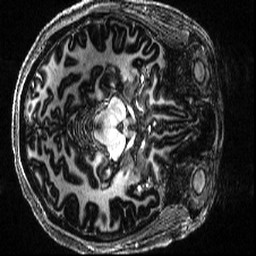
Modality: T1w
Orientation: axial
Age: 36
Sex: female
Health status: healthy
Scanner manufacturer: siemens
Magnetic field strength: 7 T
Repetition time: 4.3 s
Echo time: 0.00227 s